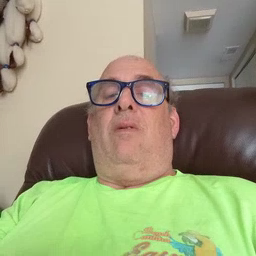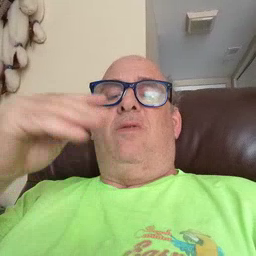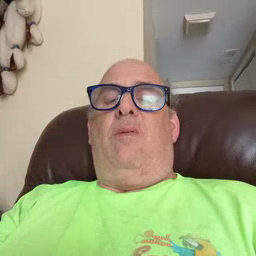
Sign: store